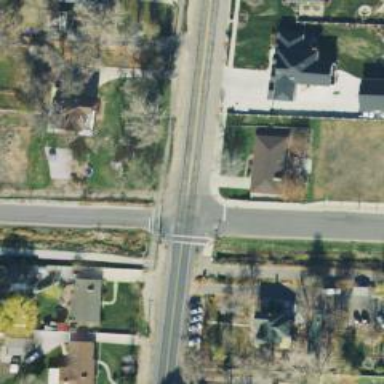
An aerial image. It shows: Marked crossing on the road.